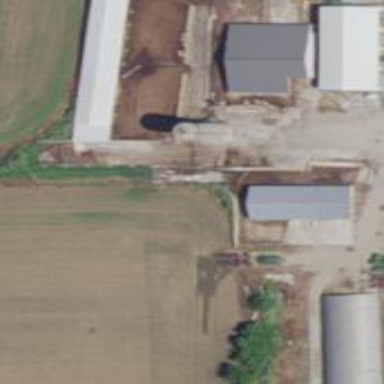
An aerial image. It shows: Silo.